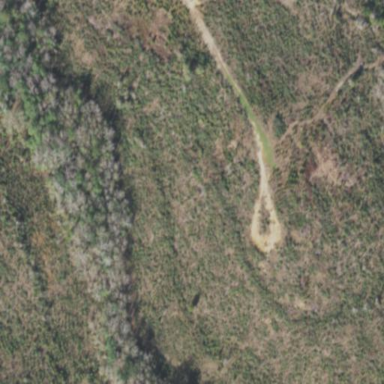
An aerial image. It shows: Patch of scrub vegetation.